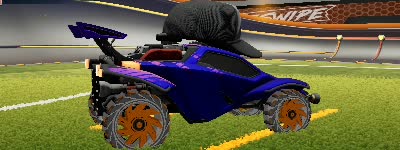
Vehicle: octane